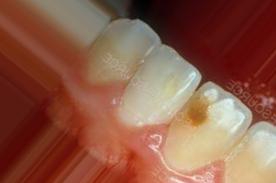
Condition: Tooth Discoloration